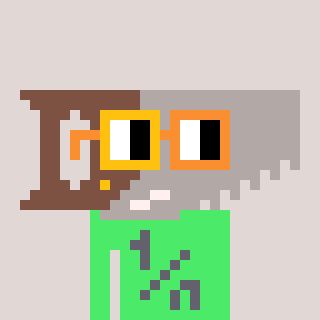
a pixel art character with square yellow and orange glasses, a saw-shaped head and a teal-colored body on a warm background